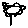
Label: flower